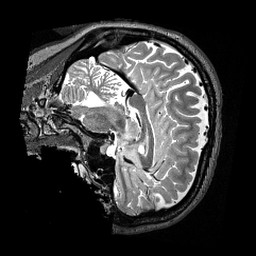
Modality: T2w
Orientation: sagittal
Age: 24
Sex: female
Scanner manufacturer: siemens
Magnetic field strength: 3 T
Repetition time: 3.2 s
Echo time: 0.479 s